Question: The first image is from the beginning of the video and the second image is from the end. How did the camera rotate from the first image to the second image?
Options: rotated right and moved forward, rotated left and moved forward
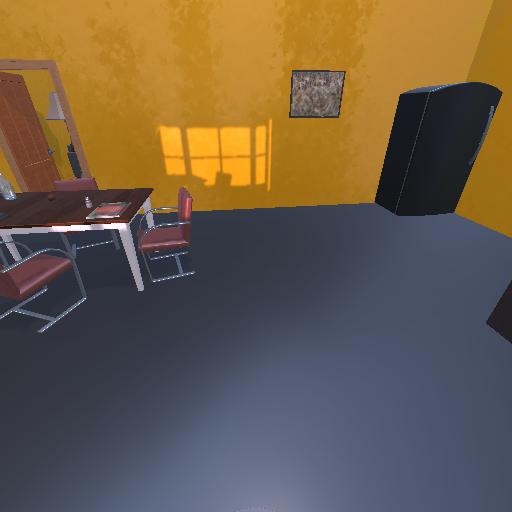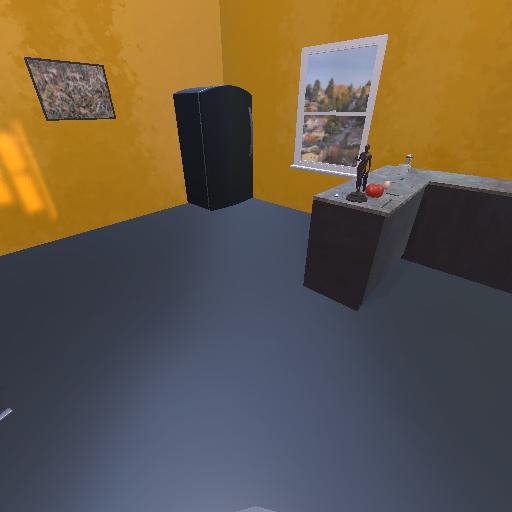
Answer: rotated right and moved forward